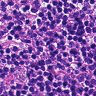
Metastatic tissue present: no